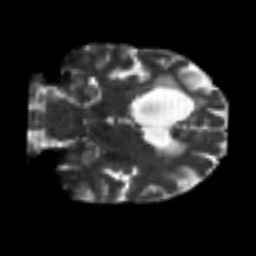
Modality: T2w
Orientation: coronal
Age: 54
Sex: female
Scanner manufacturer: siemens
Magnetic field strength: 3 T
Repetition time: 7.3 s
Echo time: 0.087 s